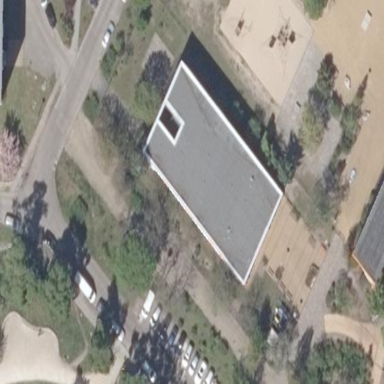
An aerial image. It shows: Flat-roofed school building.